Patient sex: F
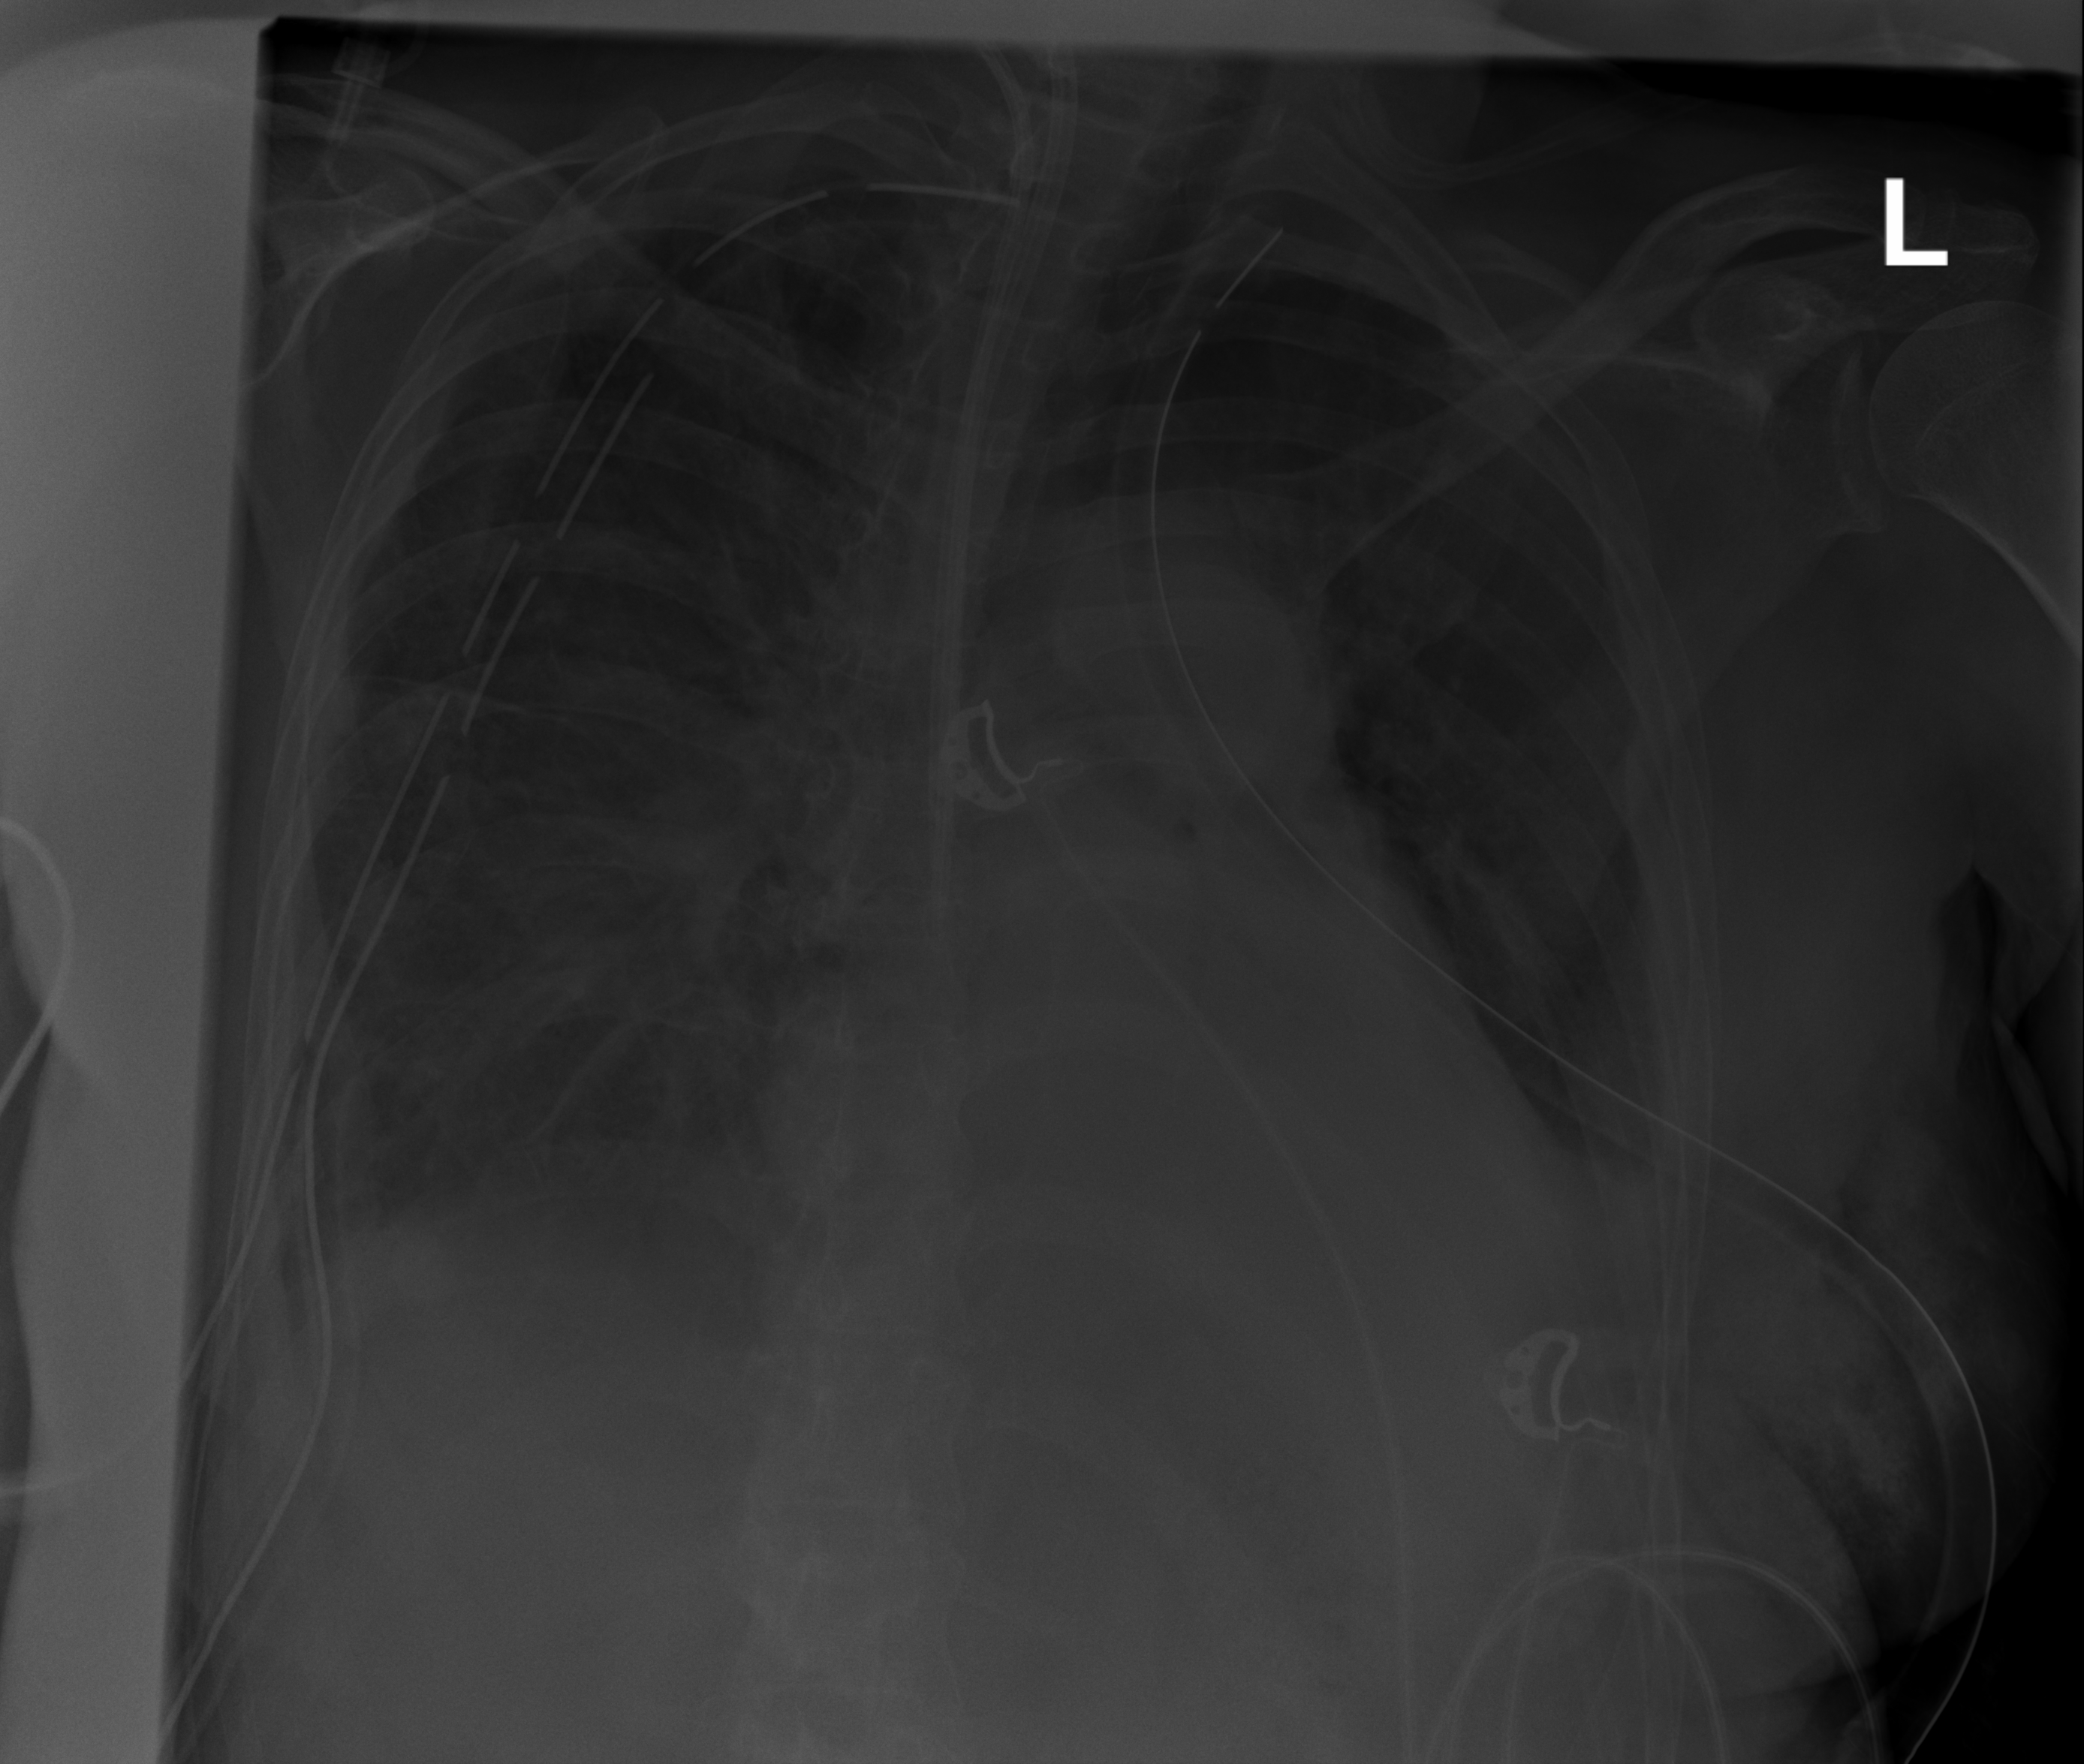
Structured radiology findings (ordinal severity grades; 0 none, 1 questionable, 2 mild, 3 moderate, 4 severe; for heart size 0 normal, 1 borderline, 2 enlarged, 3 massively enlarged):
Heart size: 2
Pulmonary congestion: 2
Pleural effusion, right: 2
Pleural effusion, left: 3
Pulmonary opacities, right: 2
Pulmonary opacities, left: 0
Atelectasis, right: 2
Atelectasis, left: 2